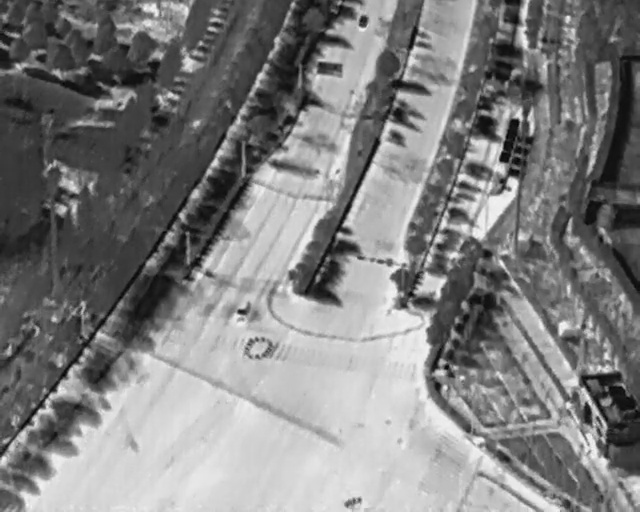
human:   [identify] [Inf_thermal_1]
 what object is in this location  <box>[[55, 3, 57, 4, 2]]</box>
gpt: <ref>1 small car at the top</ref>

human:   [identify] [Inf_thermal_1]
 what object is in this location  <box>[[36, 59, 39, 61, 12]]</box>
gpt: <ref>1 small car at the center</ref>